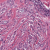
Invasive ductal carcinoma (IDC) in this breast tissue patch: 1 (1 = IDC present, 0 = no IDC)